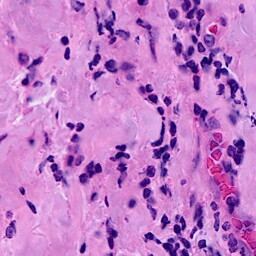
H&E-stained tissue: Breast